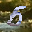
Label: 5